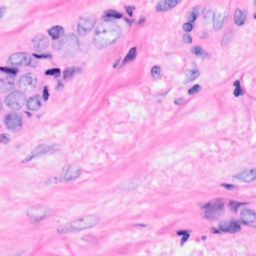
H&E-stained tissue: Breast